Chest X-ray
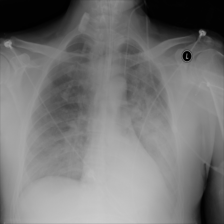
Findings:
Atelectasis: negative
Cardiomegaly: negative
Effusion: positive
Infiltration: negative
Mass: negative
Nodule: negative
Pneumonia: negative
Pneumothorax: negative
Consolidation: negative
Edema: negative
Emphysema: negative
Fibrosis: negative
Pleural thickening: negative
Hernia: negative